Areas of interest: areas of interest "Transportation stations"
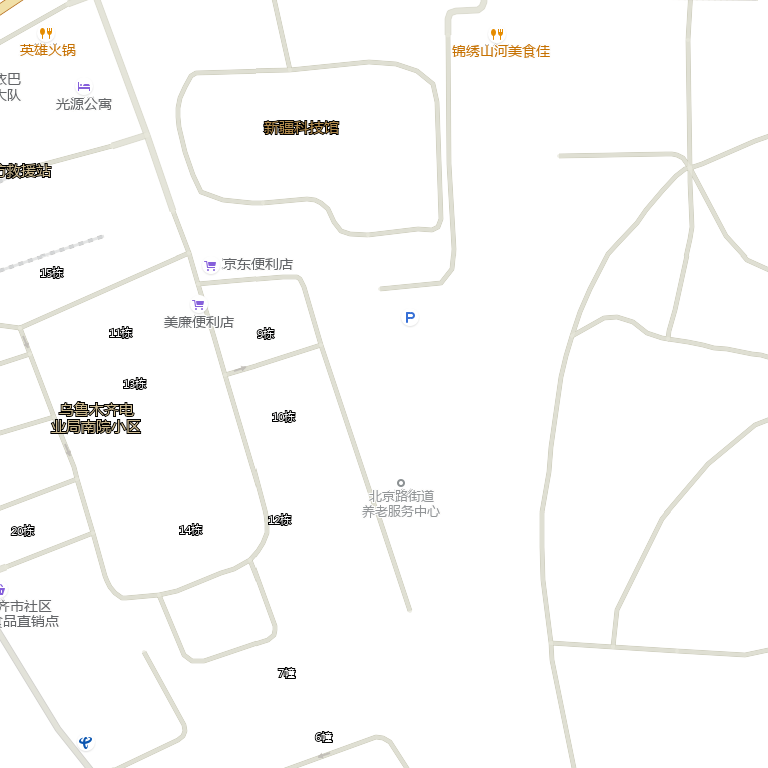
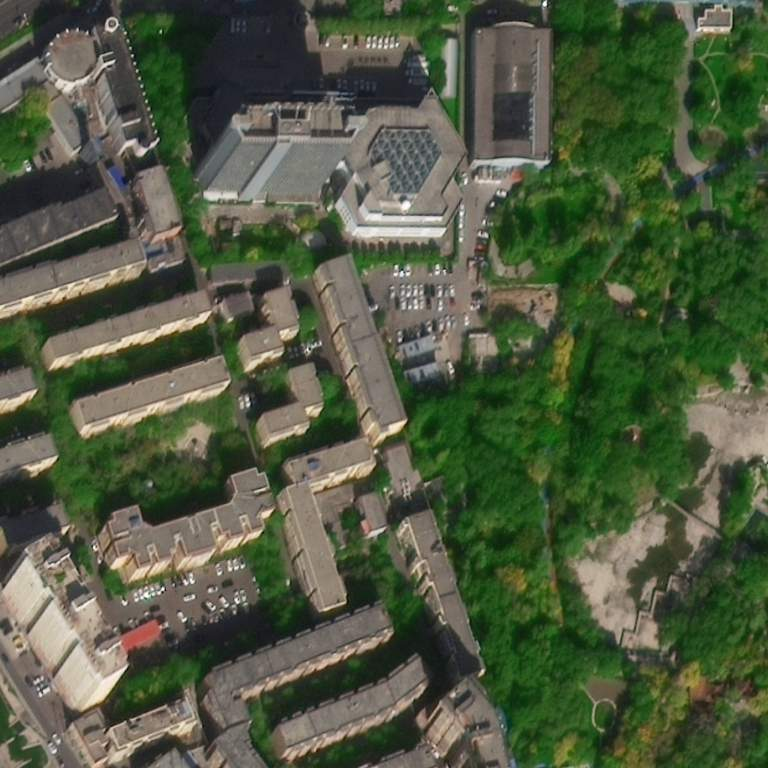